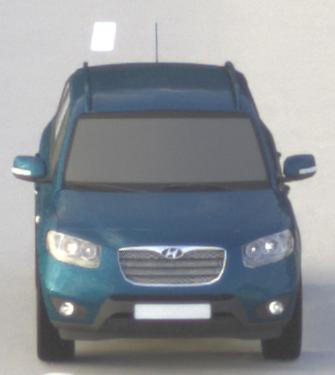
Make: Hyundai
Model: Santa Fe 2.4
Detailed model: Santa Fe (CM)
Model produced from: 2010/01
Model produced until: 2012/09
Doors: 5
Color: blue
Road condition: dry road
Daytime: morning or afternoon
Contrast: medium contrast